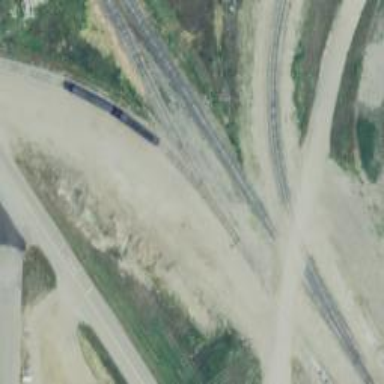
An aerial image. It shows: Railway siding with rails.